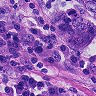
Metastatic tissue present: yes